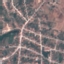
Land use / land cover class: Residential